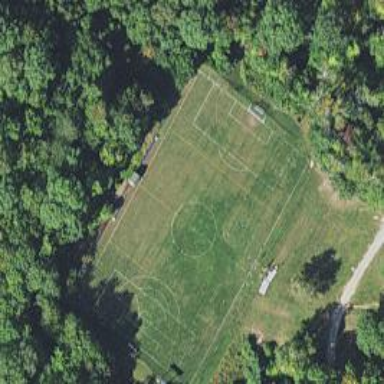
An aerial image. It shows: Grass pitch for field hockey.